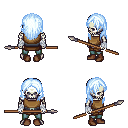
a pixel art fantasy rpg character, male body template, skeleton, leather chest armor, teal pants, white cyan long hairstyle, white cloth bandages, brown shoes, spear, four views (front, back, left, right), 2x2 character sprite sheet, small pixel art, hard edges, no anti-aliasing